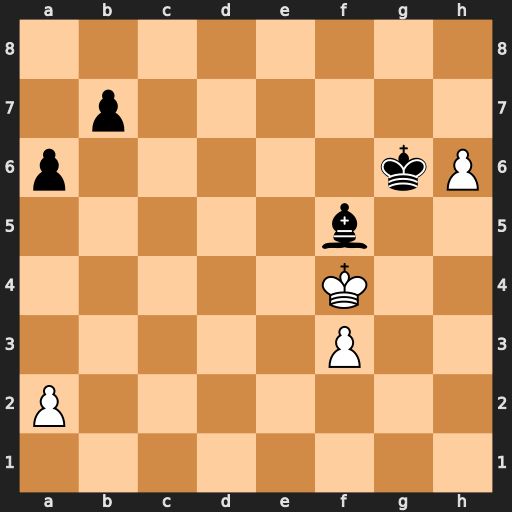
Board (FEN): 8/1p6/p5kP/5b2/5K2/5P2/P7/8
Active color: w
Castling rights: -
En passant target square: -
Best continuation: h7 Kxh7 Kxf5